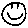
Label: smiley face